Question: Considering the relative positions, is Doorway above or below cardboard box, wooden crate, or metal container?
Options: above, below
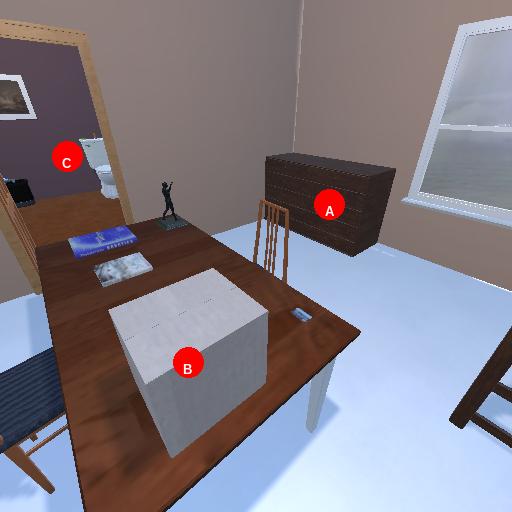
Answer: above